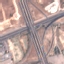
Land use / land cover: Highway